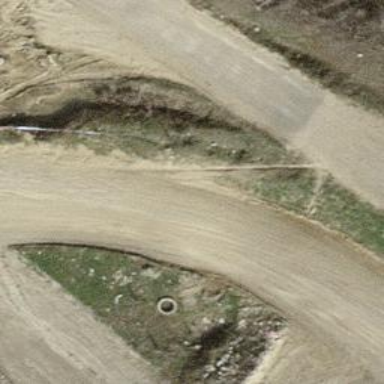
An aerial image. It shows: Motocross raceway track for leisure land.